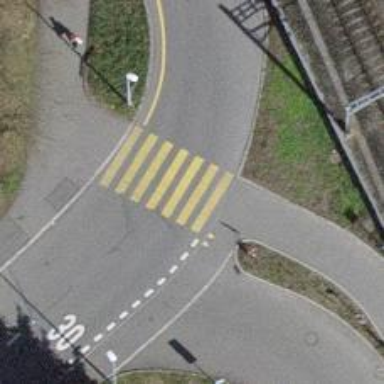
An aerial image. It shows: Uncontrolled zebra crossing on the road.